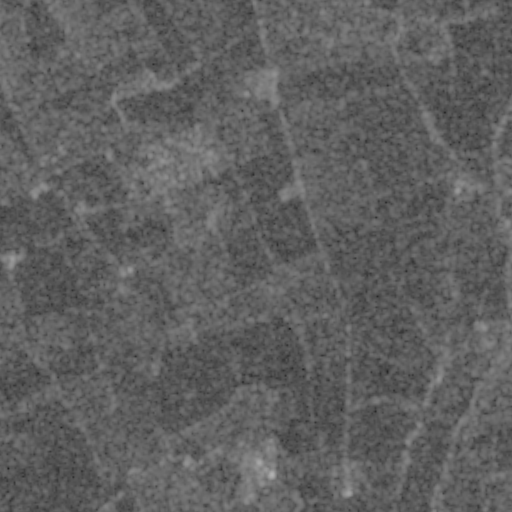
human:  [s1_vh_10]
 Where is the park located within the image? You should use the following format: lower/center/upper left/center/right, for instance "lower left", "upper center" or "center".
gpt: The park is located in the upper center of the image.
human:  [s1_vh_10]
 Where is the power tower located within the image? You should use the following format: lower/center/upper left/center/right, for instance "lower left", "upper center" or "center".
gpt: The power tower is located in the upper right of the image.
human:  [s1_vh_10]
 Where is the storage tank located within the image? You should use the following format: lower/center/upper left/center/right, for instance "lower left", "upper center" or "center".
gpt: The storage tank is located in the lower left of the image.
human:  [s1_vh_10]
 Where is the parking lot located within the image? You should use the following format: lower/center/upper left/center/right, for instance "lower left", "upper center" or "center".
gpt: There is no parking lot in the image.

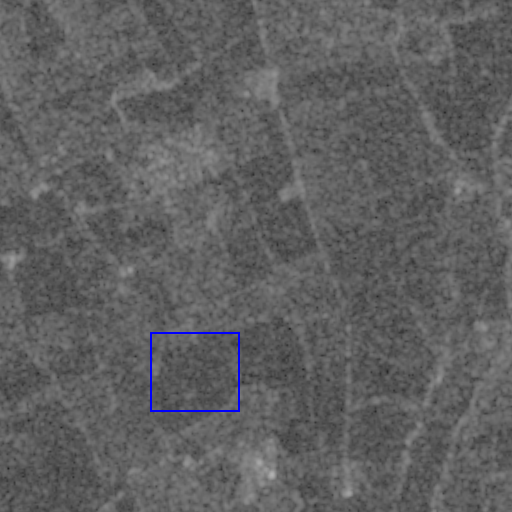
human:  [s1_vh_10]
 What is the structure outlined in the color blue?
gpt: The structure outlined in blue is a crop field.
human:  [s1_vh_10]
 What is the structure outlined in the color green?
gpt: There is no green outline.